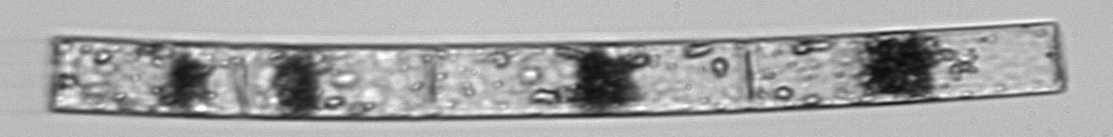
Label: Guinardia_flaccida